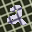
Label: 2